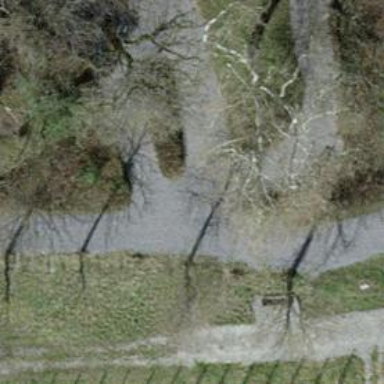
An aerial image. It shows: Footway with pebblestone surface.